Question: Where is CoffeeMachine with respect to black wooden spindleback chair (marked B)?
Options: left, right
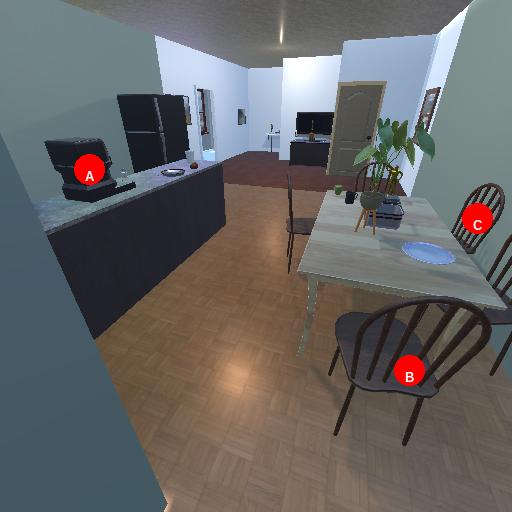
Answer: left